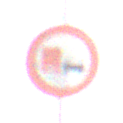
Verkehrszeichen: UeberholverbotKraftfahrzeuge
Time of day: Night
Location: Outdoor (Nature)
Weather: Overcast
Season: NotSpecified
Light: Artificial